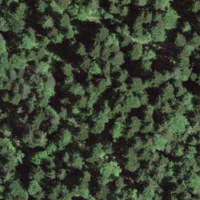
EUNIS habitat code: 43
Species observed at this site:
Circaea lutetiana